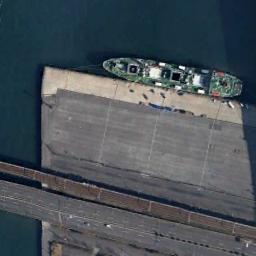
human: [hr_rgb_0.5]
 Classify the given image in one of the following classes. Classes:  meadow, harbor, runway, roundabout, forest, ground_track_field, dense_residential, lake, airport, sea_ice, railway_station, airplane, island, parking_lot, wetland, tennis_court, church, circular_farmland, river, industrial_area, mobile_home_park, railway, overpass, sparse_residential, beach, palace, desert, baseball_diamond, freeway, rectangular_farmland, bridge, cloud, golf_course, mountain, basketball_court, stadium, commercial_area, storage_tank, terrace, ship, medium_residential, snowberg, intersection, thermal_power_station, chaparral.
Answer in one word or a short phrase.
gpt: ship